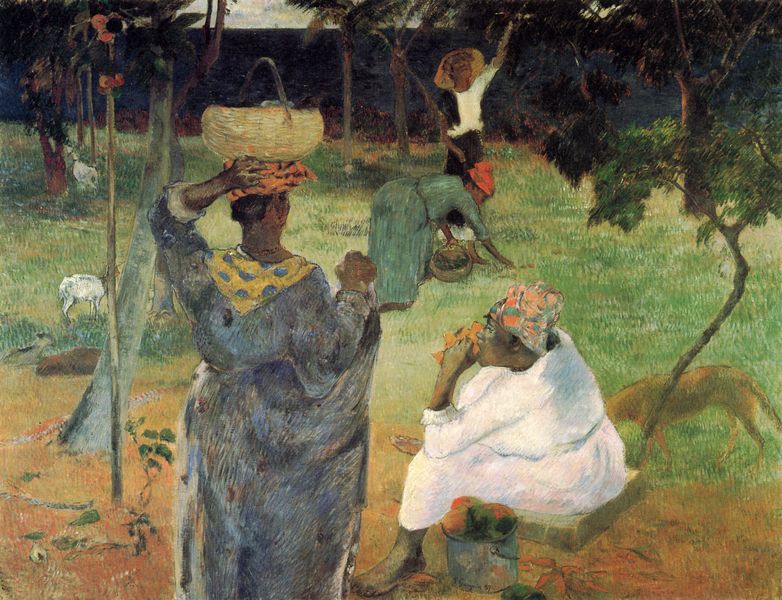
Titel: Mangofrüchte
Künstler: Paul Gauguin
Standort: Amsterdam
Institution: Van Gogh Museum
Schlagwörter: baum, blau, blätter, dunkel, fuß, gruppe, hand, haut, himmel, kopf, körper, mann, meer, weiß, baumstämme, bäume, frauen, gelb, grün, impressionismus, landschaft, menschen, ocker, sand, sitzen, äste, blumen, braun, brust, bunt, busen, damen, frau, glas, grau, hintergrund, hut, hüte, kleid, kleider, orange, rücken, schmuck, schwarz, szene, vordergrund, blüten, dach, gebäude, gras, haus, hund, hunde, obst, rasen, rot, schal, tier, tiere, tuch, wiese, zaun, beige, muster, ornament, trinken, arm, arme, diener, schale, stein, tragen, hände, ast, erde, feld, horizont, natur, wind, hütte, sonne, boden, insel, gewand, haare, sitzend, tücher, kind, blatt, pflanze, pflanzen, wald, arbeit, rund, stock, früchte, garten, gemüse, henkel, schwanz, apfel, bäumchen, kopfbedeckung, pflücken, spanien, topf, äpfel, farbig, füße, magd, ruhe, sitz, italien, stab, arbeiten, ernte, sammeln, transport, warm, afrika, dorf, naiv, pause, rast, bank, hocker, essen, dick, kopftuch, strohhut, lesen, korb, exotik, exotisch, anbau, gauguin, punkte, barfuss, farbige, neger, schwarze, südsee, gefäß, schaf, technik, paul, strich, staub, pinselstrich, leben, dunkelhäutig, gaugin, kopftücher, landwirtschaft, plantage, roz, grpn, stange, eimer, stämmchen, schafe, turban, hirte, hirten, kräftig, ziege, schraffierung, sklaven, weise, absperrung, kolonie, turbane, lese, ziegen, mittelgrund, buntstift, balance, mexiko, tiger, paul gauguin, paul gaugin, tahiti, ernten, flüchtig, farm, kultur, wiß, chile, ere, trägerin, women, kof, eingeborene, haiti, naive, kopfbedekcung, polynesien, obstpflücker, lebendigkeit, pase, saftig, einsammeln, haitianerinnen, exotishc, gaugui, gauguim, personenbeschreibung, plantatge, scwart, nani, schile, slaves, harvest, eimerziegen, pflückende